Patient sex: F
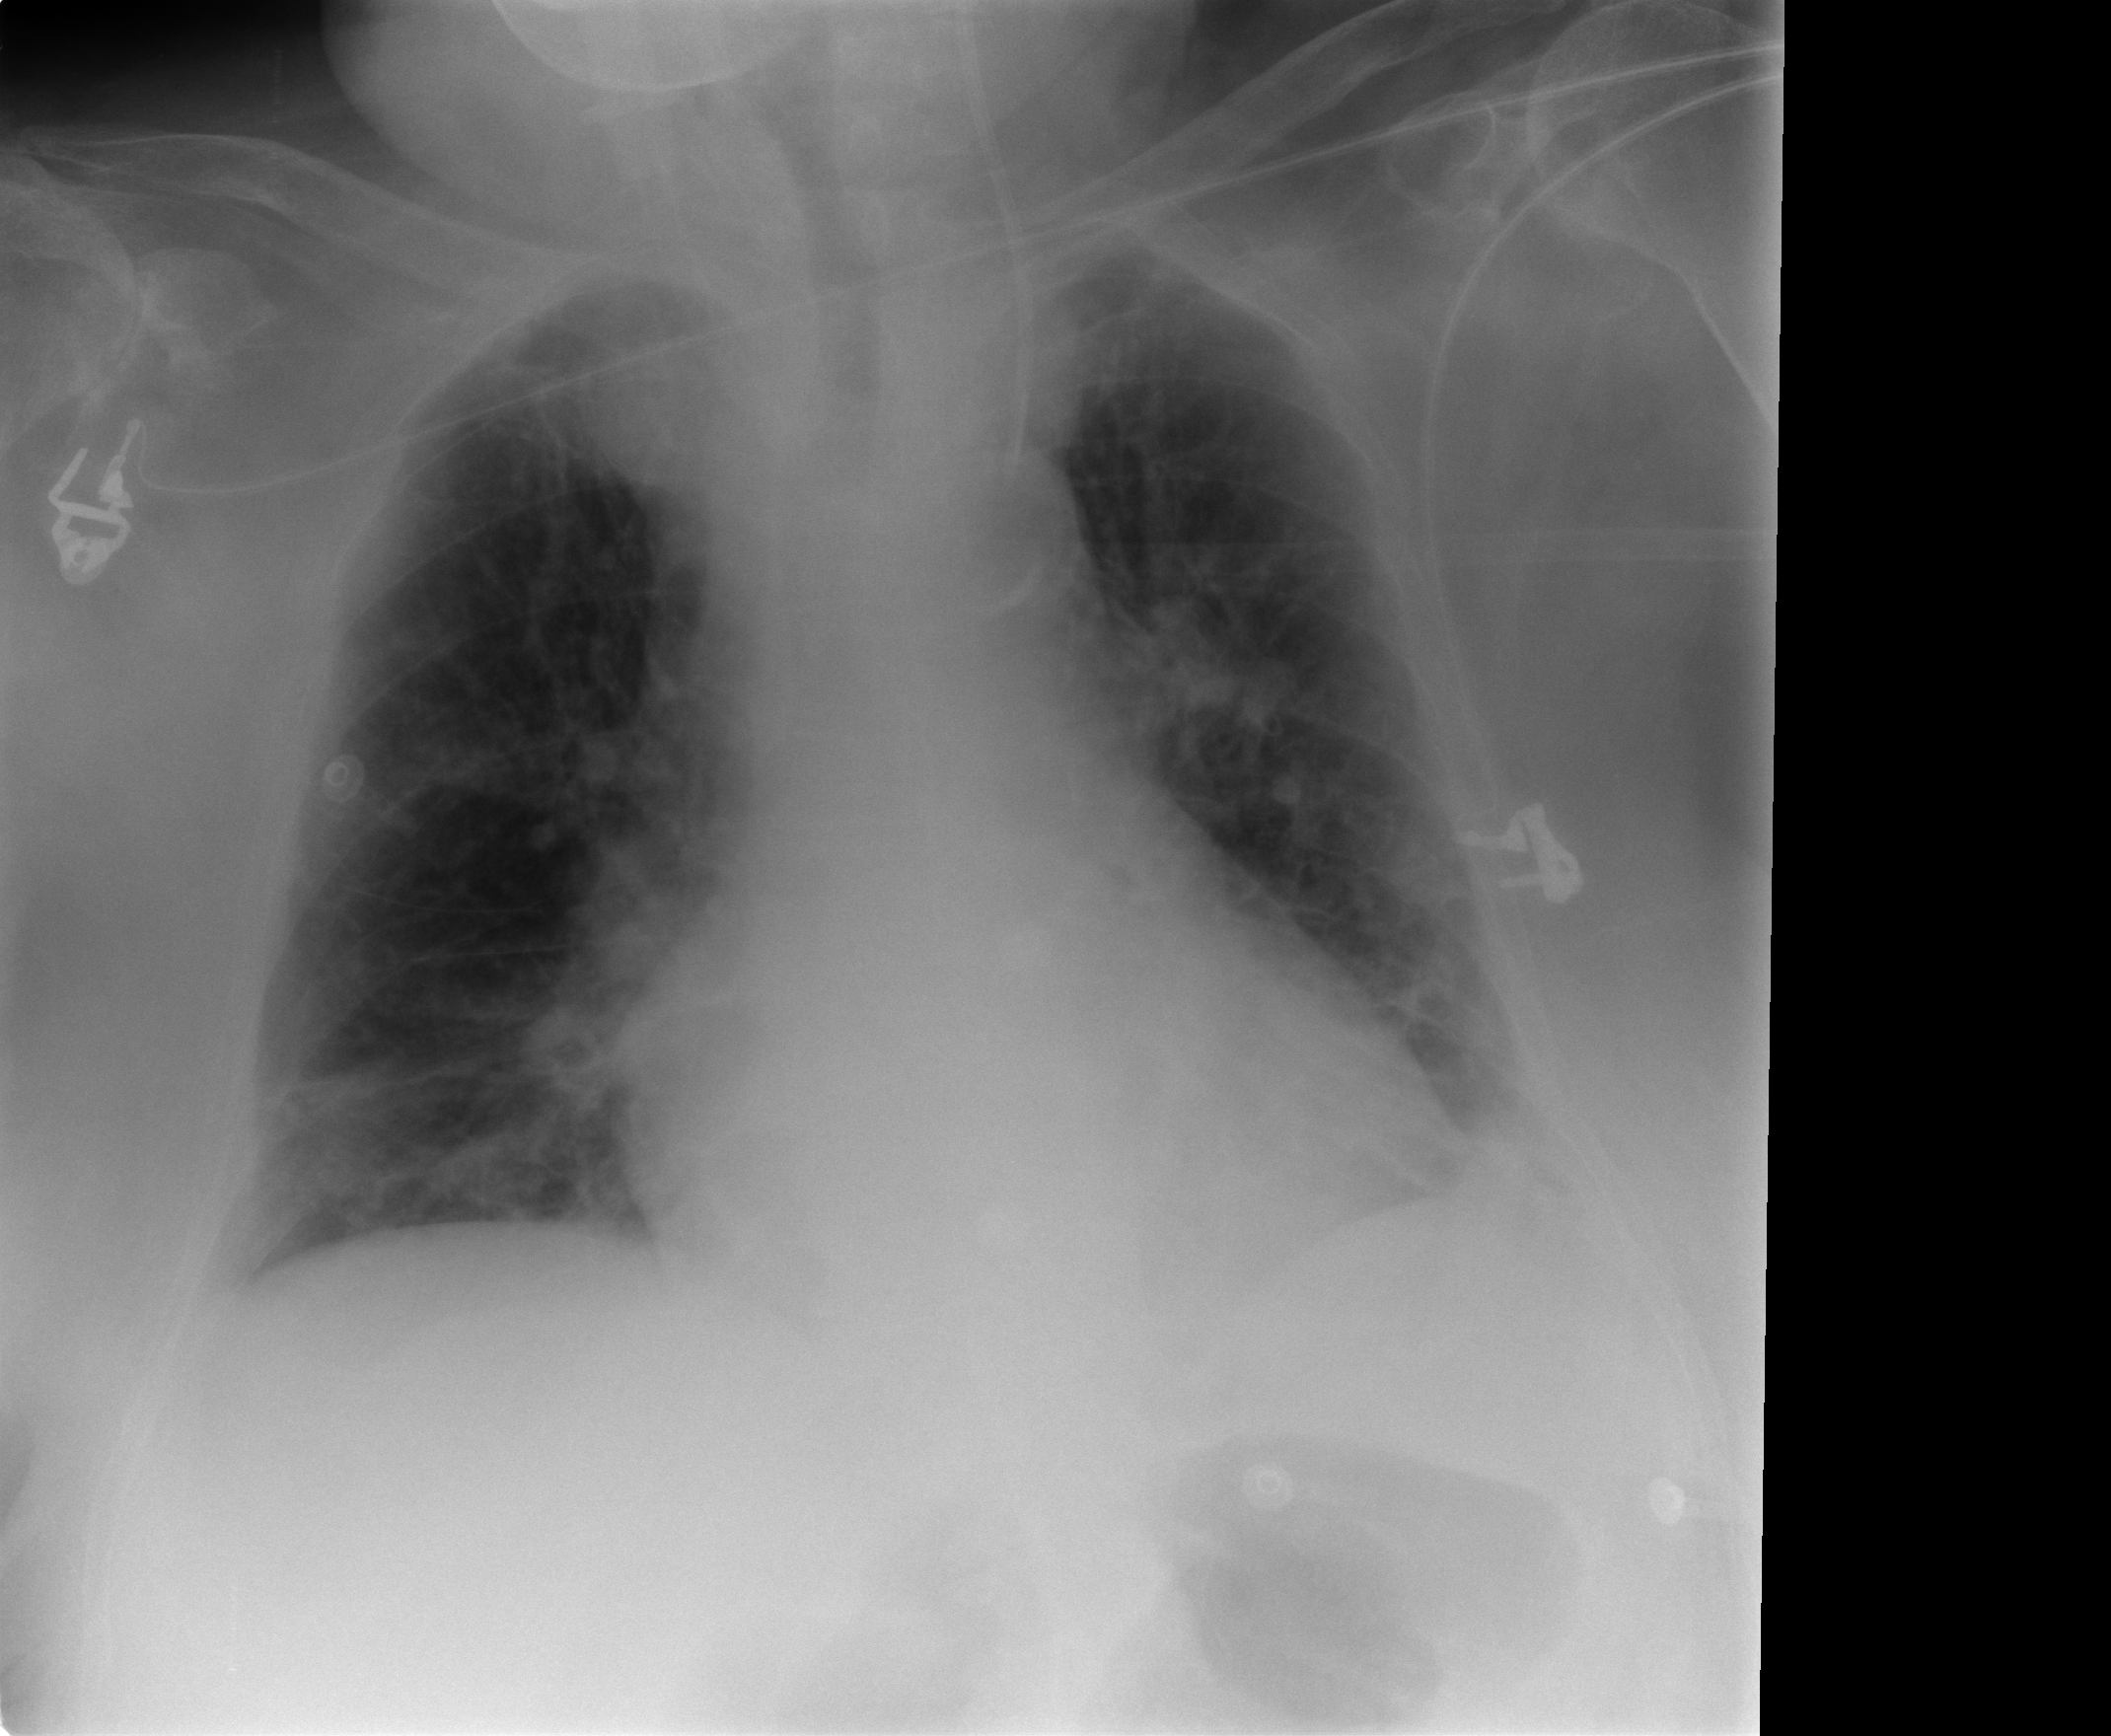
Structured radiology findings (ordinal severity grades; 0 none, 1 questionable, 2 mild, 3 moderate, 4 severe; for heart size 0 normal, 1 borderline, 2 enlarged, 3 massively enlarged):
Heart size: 2
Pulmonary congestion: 0
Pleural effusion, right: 0
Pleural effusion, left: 0
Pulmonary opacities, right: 0
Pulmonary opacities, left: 0
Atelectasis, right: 2
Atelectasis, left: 2